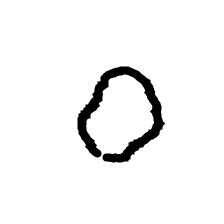
Shape: circle